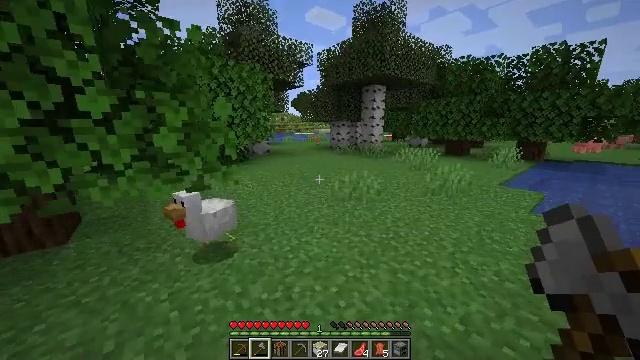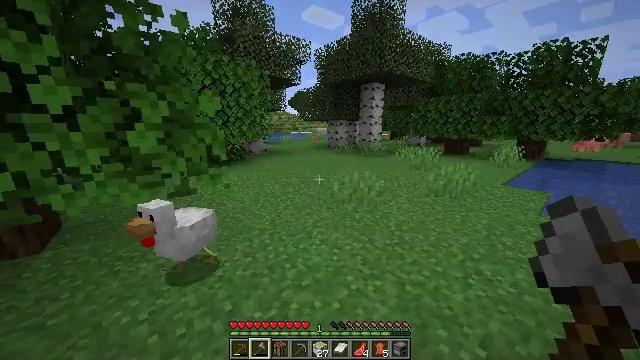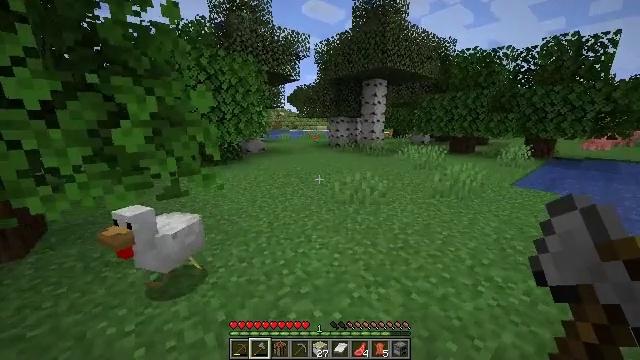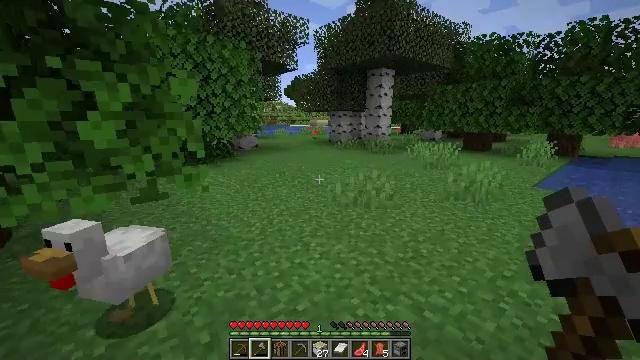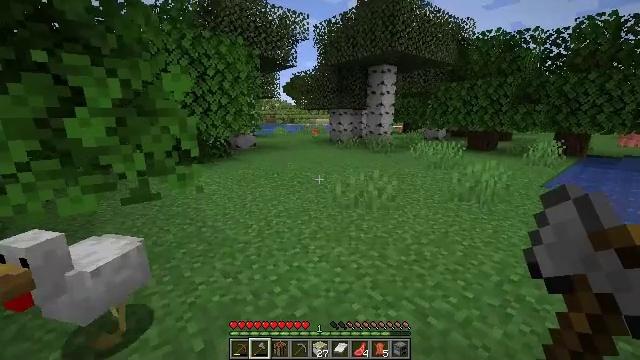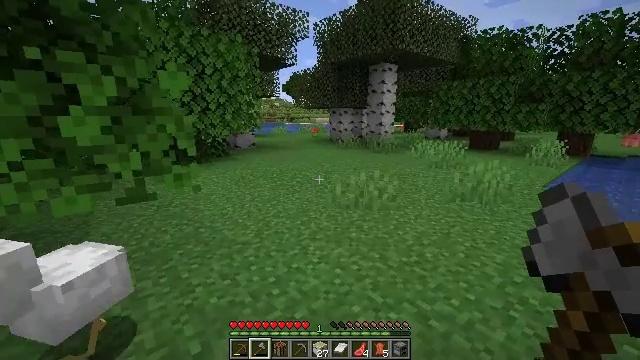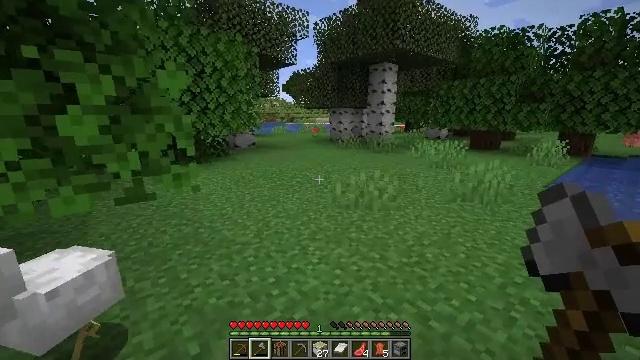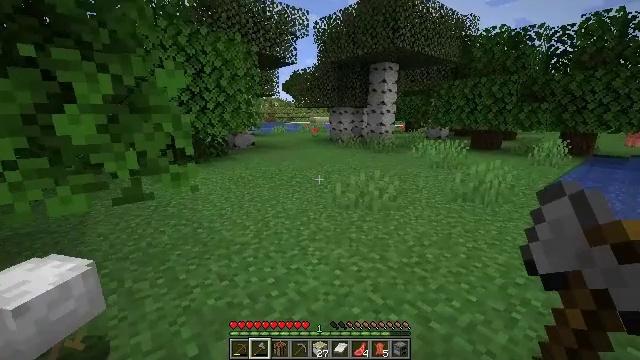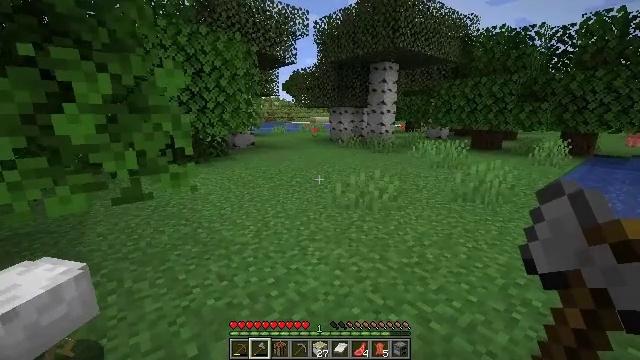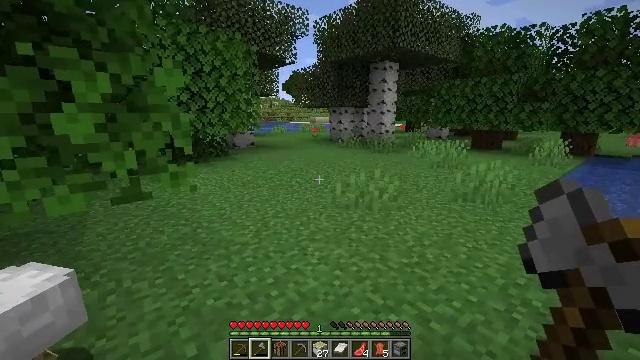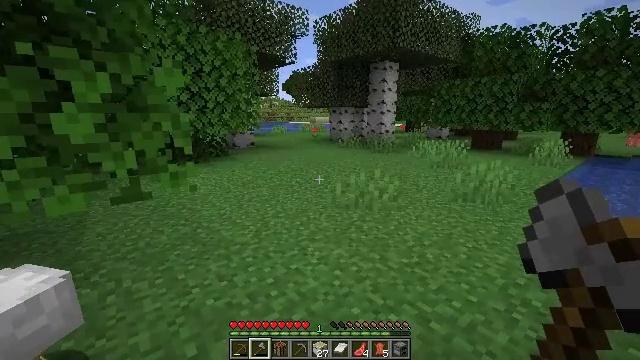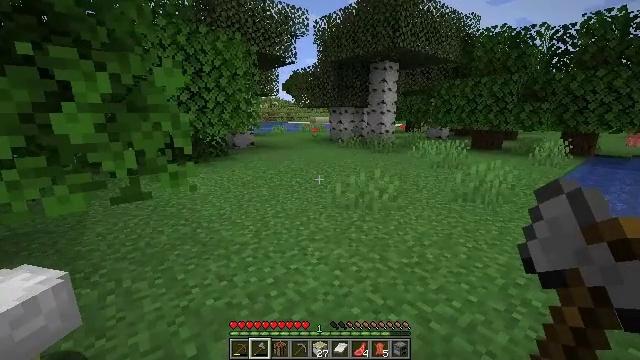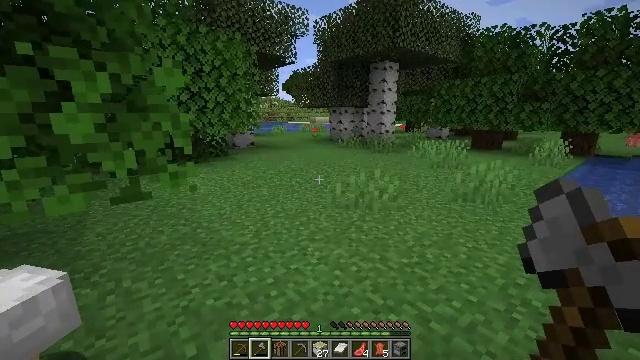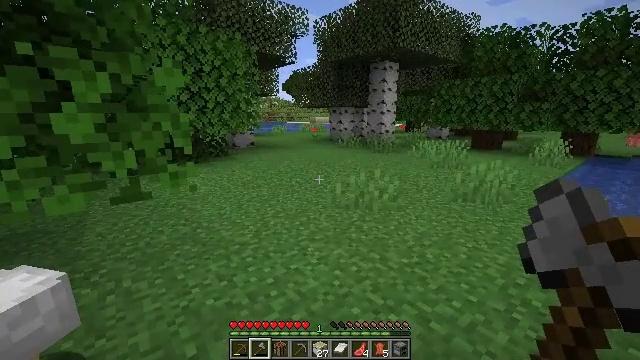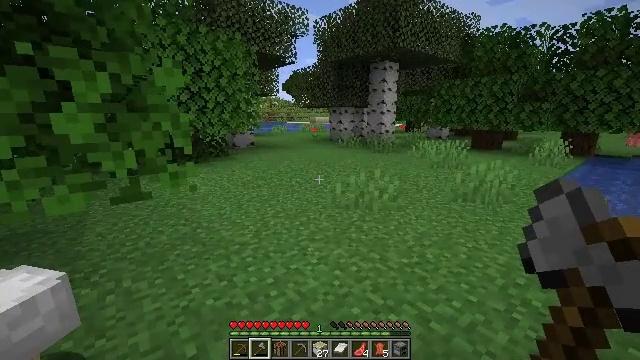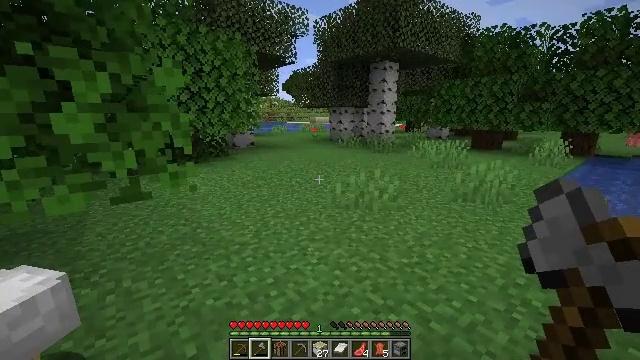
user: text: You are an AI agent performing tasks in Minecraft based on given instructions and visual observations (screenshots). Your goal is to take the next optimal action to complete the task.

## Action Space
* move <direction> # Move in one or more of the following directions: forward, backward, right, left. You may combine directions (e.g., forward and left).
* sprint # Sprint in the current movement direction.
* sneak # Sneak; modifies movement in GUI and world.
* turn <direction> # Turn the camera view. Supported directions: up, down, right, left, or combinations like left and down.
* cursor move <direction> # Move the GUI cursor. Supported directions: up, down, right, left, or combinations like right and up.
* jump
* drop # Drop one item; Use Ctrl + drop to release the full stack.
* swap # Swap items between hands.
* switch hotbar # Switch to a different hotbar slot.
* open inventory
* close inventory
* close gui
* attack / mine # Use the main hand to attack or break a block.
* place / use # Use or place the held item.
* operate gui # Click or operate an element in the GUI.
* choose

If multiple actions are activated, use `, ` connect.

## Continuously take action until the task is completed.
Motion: motion action
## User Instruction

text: Craft wood from birch logs.
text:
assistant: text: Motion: sprint
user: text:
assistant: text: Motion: no_op
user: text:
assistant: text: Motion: no_op
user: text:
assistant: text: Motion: no_op
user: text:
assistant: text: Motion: no_op
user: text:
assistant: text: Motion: no_op
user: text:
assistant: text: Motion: no_op
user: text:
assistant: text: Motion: no_op
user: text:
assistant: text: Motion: no_op
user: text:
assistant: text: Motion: no_op
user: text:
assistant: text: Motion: no_op
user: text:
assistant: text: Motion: no_op
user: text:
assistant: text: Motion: no_op
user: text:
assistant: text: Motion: no_op
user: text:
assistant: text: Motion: no_op
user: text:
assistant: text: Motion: open inventory
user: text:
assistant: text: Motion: open inventory
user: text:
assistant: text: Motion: open inventory
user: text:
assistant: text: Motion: open inventory
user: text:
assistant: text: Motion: no_op
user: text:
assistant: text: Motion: no_op
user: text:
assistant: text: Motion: no_op
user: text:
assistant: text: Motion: no_op
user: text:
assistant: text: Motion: no_op
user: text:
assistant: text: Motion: no_op
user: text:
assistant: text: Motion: cursor move down
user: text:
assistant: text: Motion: cursor move down
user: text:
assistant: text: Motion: cursor move down
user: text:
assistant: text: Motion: no_op
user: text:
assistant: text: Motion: no_op